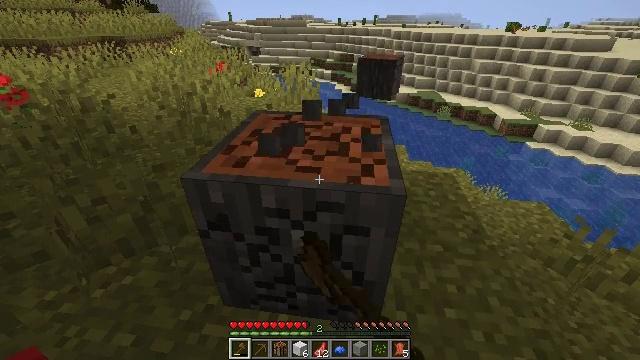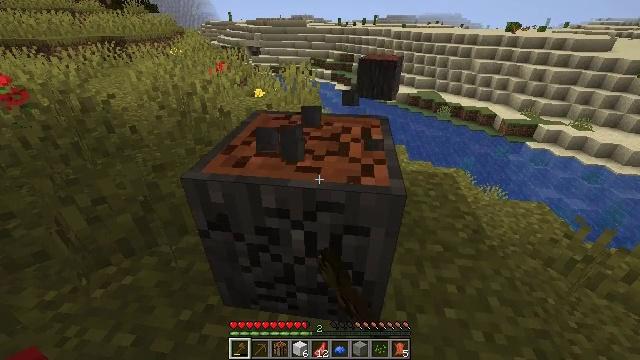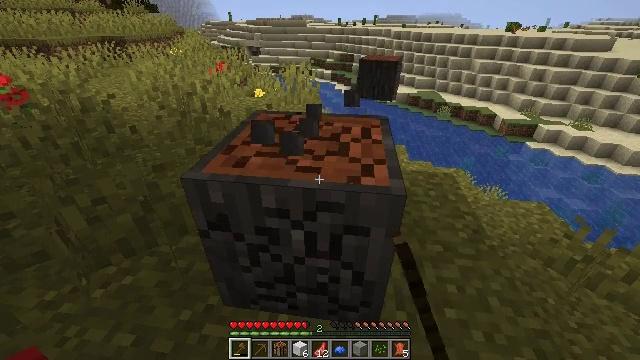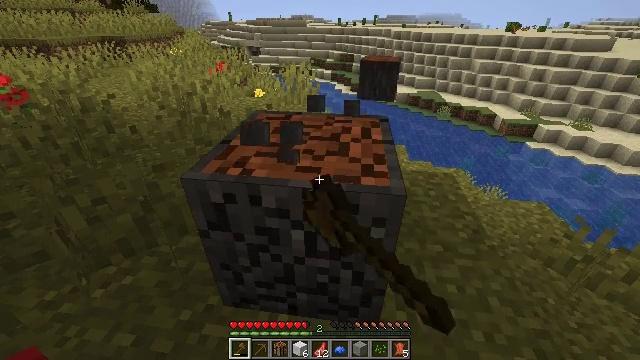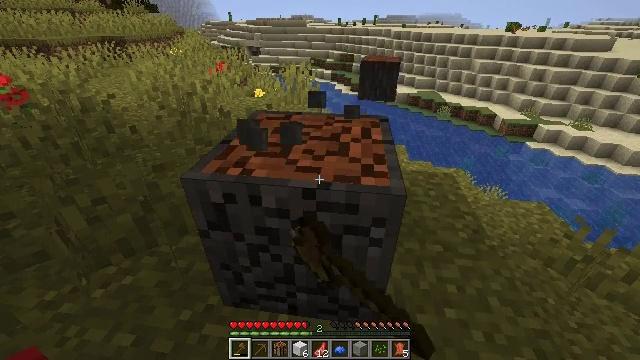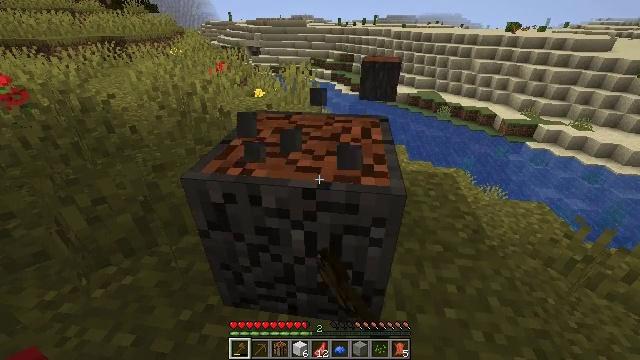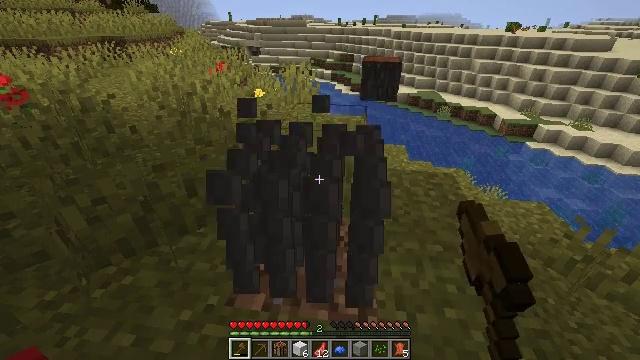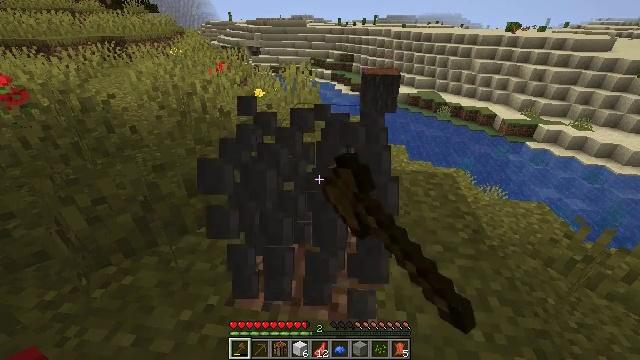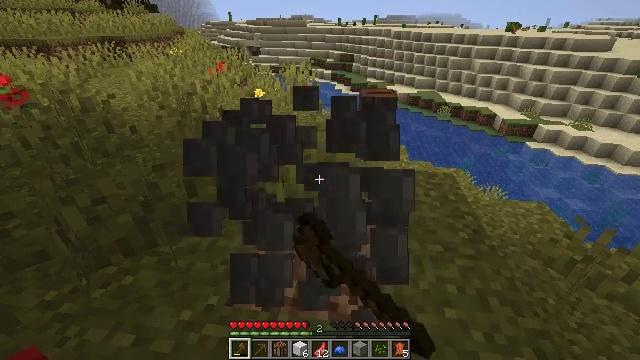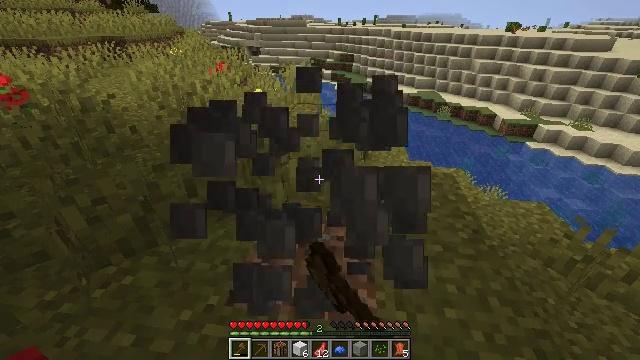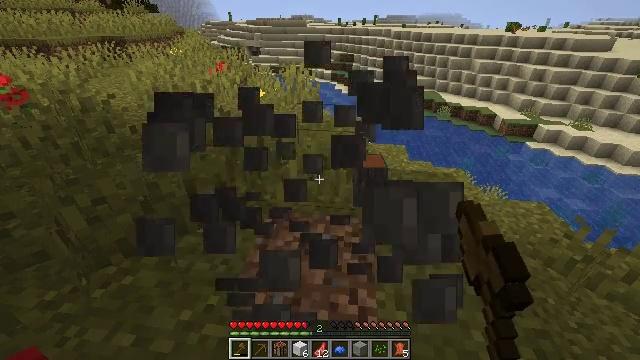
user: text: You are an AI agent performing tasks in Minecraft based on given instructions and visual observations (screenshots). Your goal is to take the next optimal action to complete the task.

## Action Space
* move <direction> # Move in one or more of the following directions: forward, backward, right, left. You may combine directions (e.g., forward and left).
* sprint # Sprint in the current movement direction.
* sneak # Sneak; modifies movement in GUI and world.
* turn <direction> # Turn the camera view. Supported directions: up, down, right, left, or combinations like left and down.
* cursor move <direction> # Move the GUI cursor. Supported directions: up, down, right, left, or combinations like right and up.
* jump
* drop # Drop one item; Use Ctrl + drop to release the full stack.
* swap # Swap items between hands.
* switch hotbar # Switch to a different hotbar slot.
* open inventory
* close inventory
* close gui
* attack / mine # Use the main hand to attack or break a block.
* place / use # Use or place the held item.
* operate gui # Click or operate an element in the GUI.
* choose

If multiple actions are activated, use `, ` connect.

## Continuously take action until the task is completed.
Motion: motion action
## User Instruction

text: Collect acacia logs by breaking the tree.
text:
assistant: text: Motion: attack / mine
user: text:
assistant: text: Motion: attack / mine
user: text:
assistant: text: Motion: attack / mine
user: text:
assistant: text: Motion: attack / mine
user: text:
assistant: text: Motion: attack / mine
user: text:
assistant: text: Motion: attack / mine
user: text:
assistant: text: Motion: attack / mine
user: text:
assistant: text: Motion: attack / mine
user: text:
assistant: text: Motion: attack / mine
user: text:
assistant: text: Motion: attack / mine
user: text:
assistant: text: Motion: attack / mine